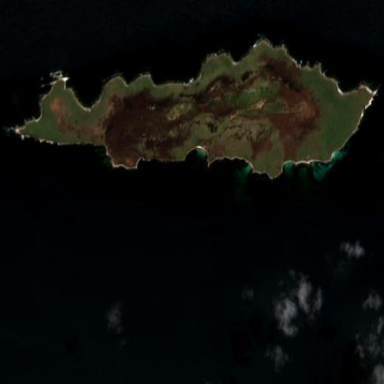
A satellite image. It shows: Island with natural coastline.